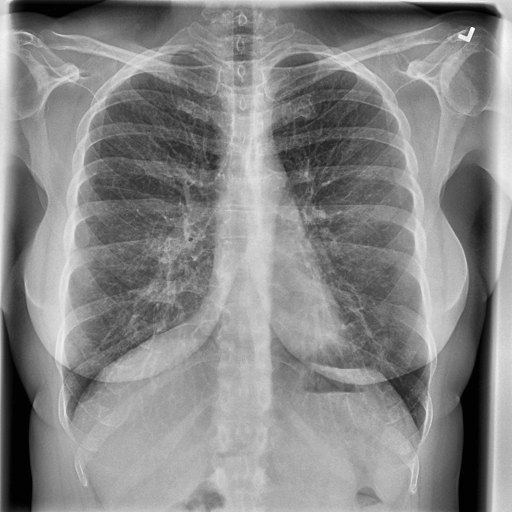
Finding: NORMAL